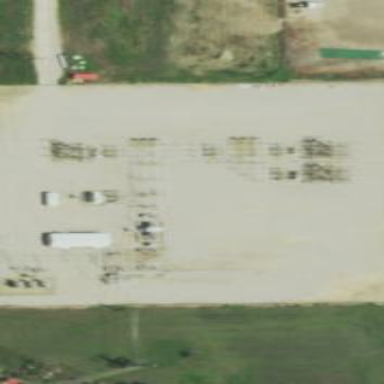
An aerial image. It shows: Power substation enclosed by fence.